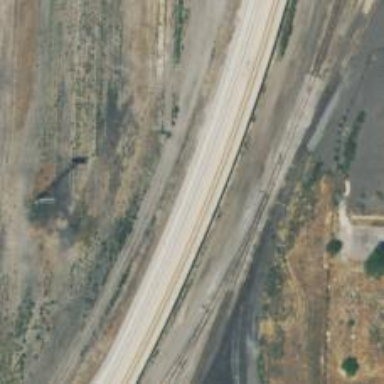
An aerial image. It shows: Railway line running on embankment.